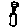
Label: bird